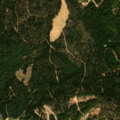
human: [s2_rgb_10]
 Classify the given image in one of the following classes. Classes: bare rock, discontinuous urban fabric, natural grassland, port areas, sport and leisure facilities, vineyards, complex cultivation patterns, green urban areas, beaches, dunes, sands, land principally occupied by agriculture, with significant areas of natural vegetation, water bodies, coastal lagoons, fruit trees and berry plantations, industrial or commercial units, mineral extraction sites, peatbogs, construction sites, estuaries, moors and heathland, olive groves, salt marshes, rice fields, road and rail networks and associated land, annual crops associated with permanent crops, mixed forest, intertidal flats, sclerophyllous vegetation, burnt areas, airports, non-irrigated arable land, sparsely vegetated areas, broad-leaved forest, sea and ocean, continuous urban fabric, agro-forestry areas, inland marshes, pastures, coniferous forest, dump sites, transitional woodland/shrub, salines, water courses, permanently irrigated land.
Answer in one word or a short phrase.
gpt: pastures, coniferous forest